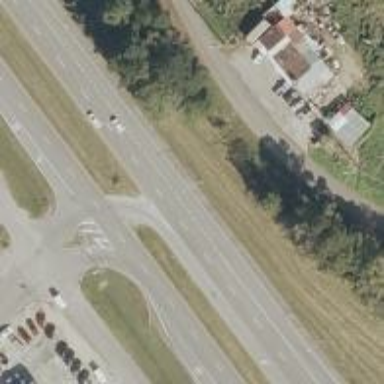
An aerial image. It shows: Primary highway with asphalt surface. It is dual carriageway.